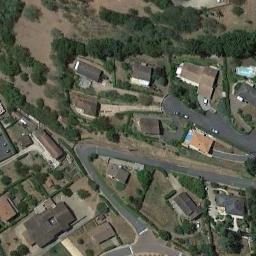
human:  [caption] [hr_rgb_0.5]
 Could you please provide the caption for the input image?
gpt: The medium residential area has some houses and green belts and a clearing is next to the medium residential area .

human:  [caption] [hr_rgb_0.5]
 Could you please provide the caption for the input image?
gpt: There are many buildings of different shapes and sizes in medium residential area .

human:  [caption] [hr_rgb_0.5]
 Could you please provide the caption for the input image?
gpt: The medium residential is on the bare land next to the road and trees .

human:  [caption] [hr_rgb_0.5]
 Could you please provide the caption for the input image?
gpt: Houses in medium - sized residential areas vary in size .

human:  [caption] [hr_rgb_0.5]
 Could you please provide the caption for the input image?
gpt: There are some brown buildings and green trees on the medium residential area .